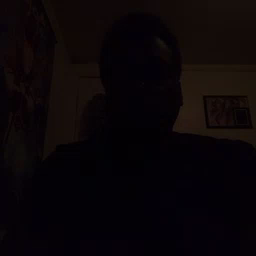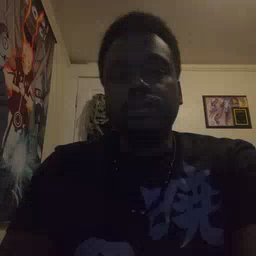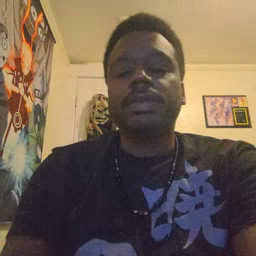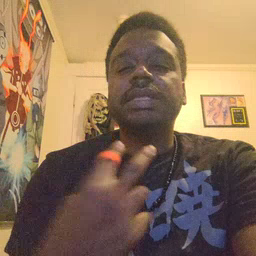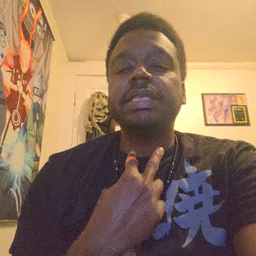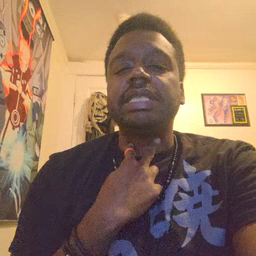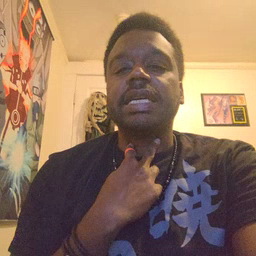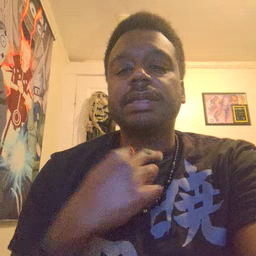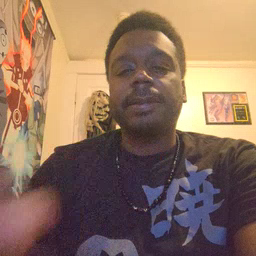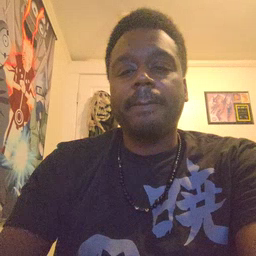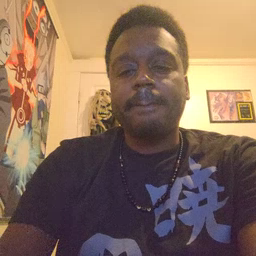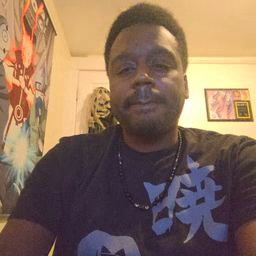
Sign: stuck